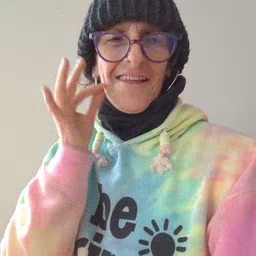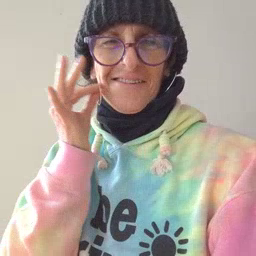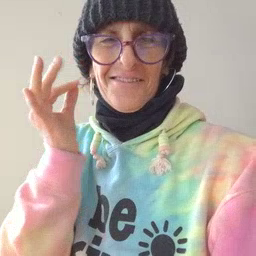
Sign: cat